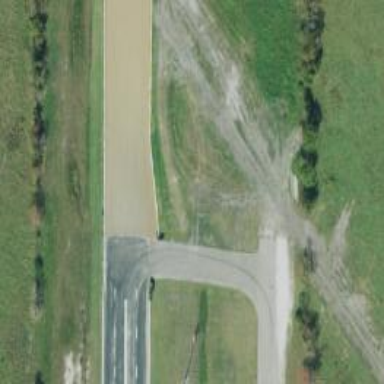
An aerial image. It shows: Raceway road.